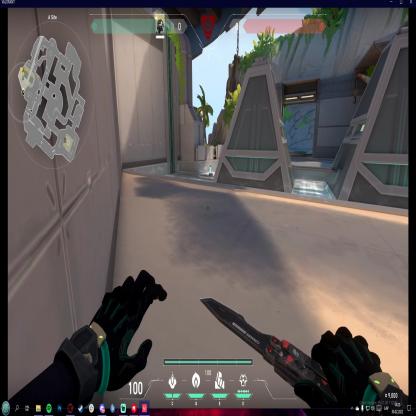
Label: planted spike